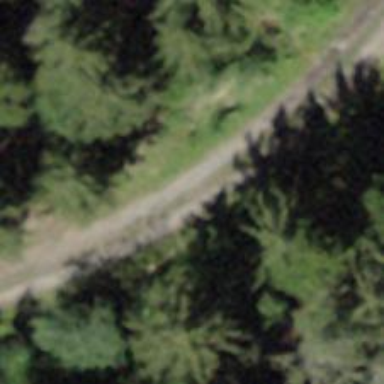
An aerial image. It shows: Dirt track road with grade 5 tracktype.